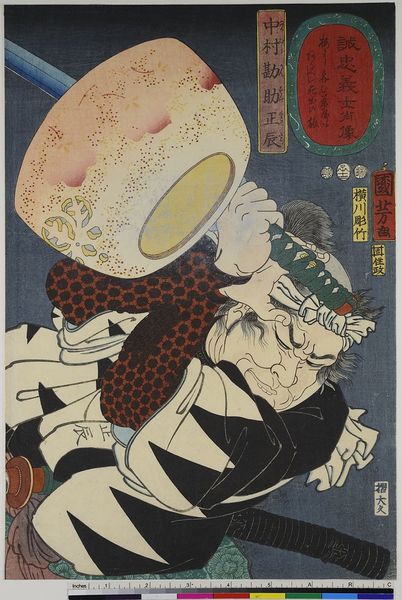
Titel: Nakamura Kansuke Masasatsu, aus der Serie: Bilder der aufrichtig treuen Krieger
Künstler: Utagawa Kuniyoshi
Standort: Hamburg
Institution: Museum für Kunst und Gewerbe Hamburg
Schlagwörter: blau, kampf, kämpfer, mann, schwarz, weiss, rot, malerei, portrait, person, holzschnitt, schrift, farbe, schriftzeichen, druck, druckgraphik, druckgrafik, schwert, soldat, asiatisch, krieger, ereignis, zeit, farbholzschnitt, abwehr, verteidigung, situation, ereignisbild, samurai, edo, historische, reproduktionen, druckerzeugnisse, porträt, persönlichkeit, hüftbild, soldatenleben, ukiyo